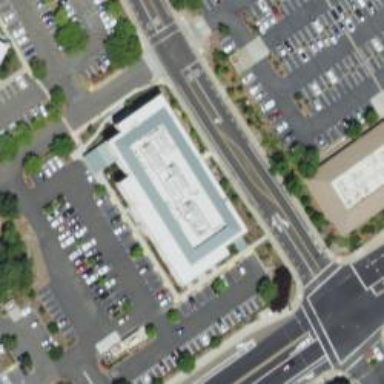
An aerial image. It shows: Clinic.